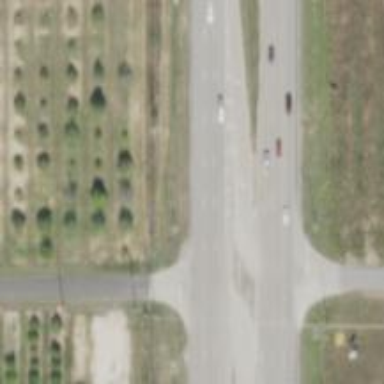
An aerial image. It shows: Trunk link highway.